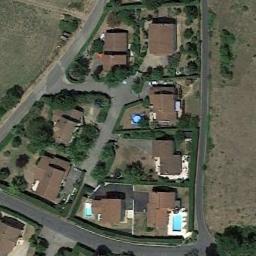
Label: residential